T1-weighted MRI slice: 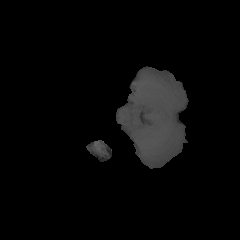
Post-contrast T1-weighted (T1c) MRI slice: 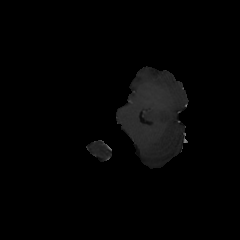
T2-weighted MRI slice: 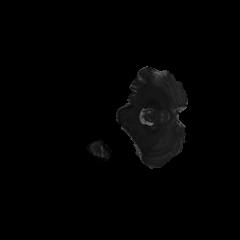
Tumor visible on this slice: no